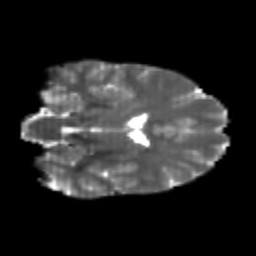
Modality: T2w
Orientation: coronal
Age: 24
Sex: male
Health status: healthy
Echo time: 0.074 s